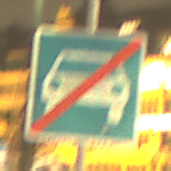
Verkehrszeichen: EndeKraftfahrstrasse
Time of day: Night
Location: Outdoor (Urban)
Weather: Overcast
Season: NotSpecified
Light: Artificial